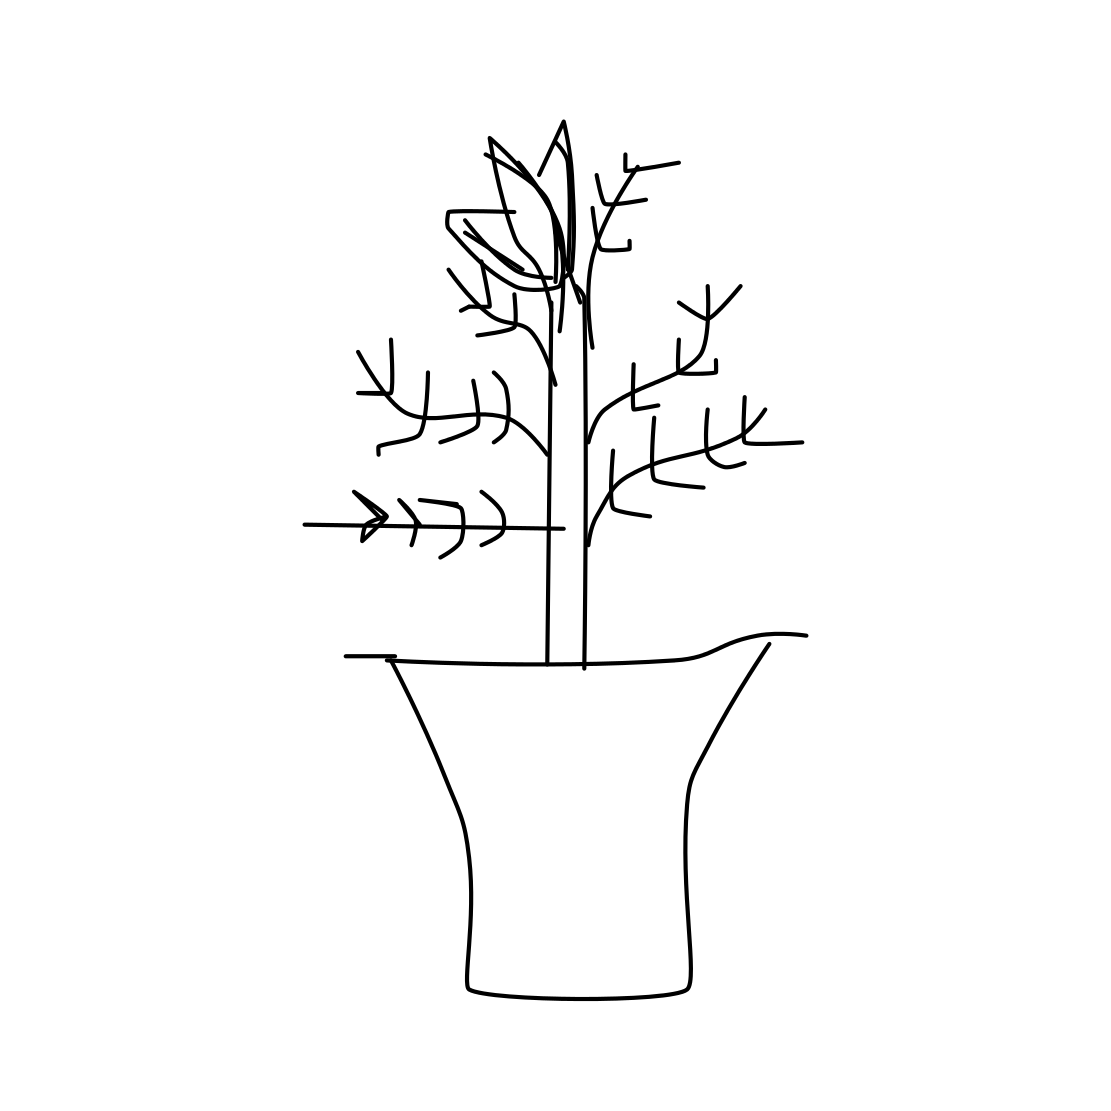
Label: potted plant